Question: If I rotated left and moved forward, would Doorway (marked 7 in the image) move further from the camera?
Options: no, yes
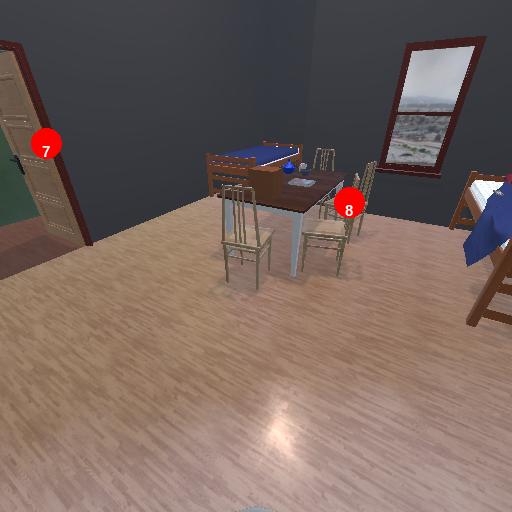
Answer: no